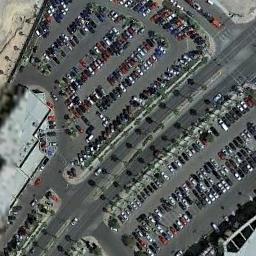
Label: parking_lot